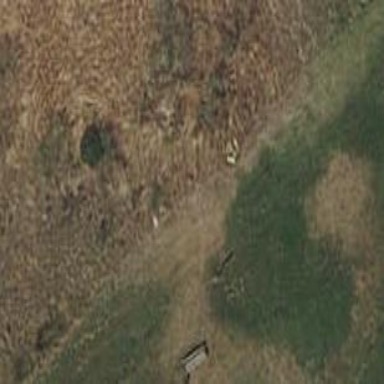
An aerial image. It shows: Grassy area designated as golf tee.